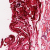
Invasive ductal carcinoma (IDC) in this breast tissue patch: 0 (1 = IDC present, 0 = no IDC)